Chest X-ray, PA view. Patient: 62 years old, sex M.
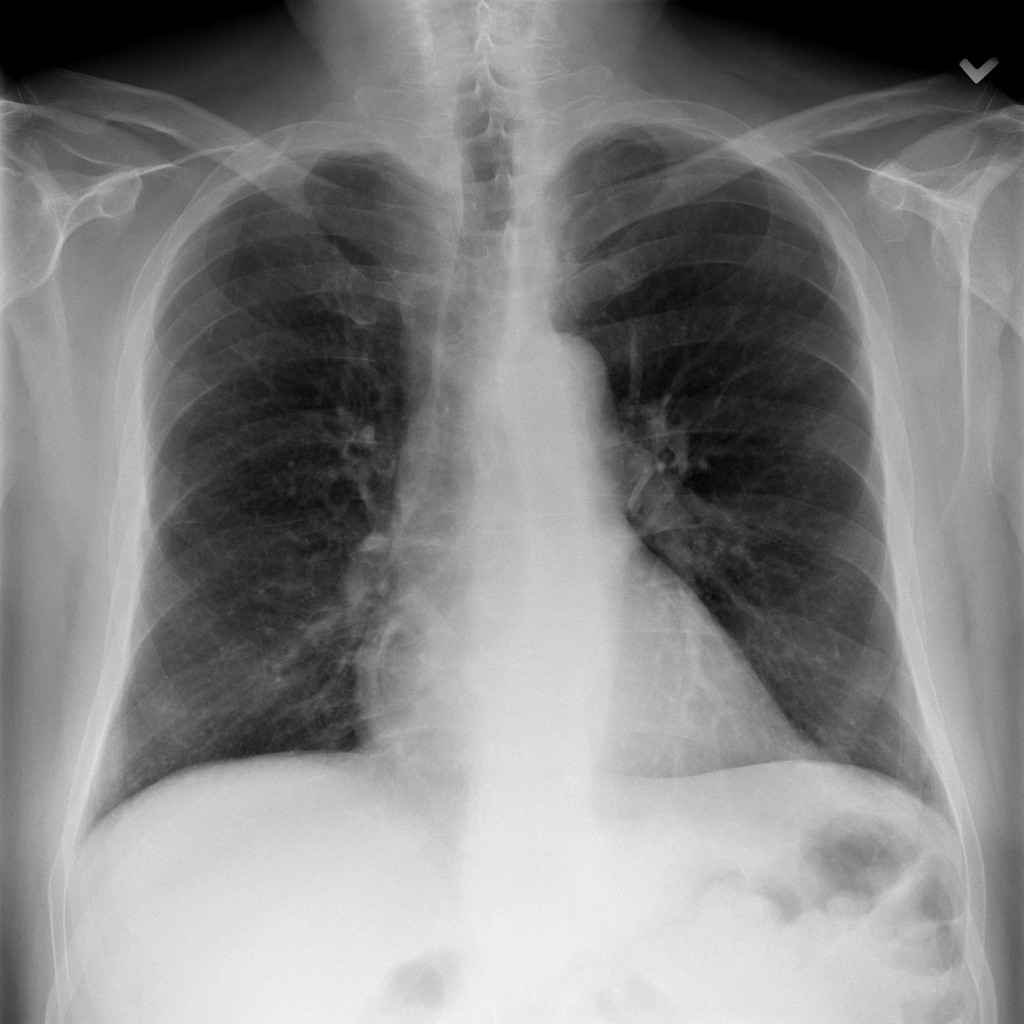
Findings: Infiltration